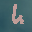
Label: 4